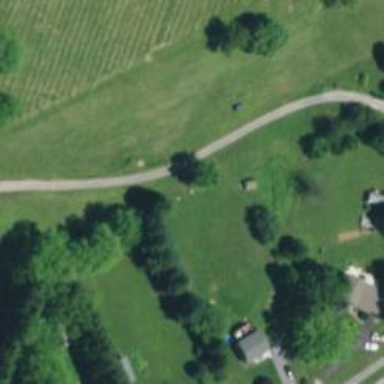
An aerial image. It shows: Driveway.